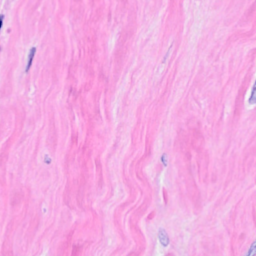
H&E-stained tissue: Breast